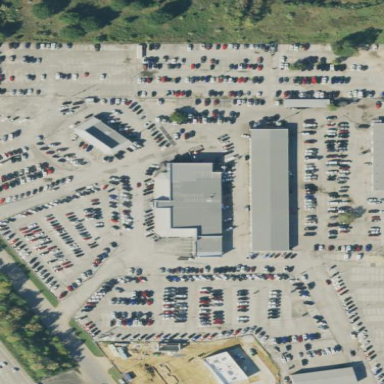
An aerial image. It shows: Commercial area with car shop.